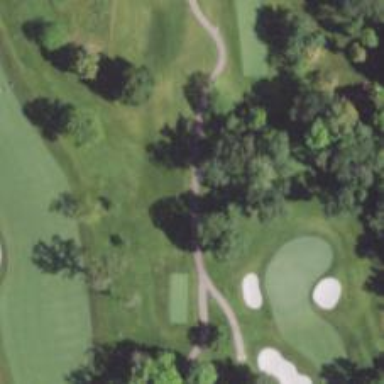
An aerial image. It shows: Service road used as golf cart path.